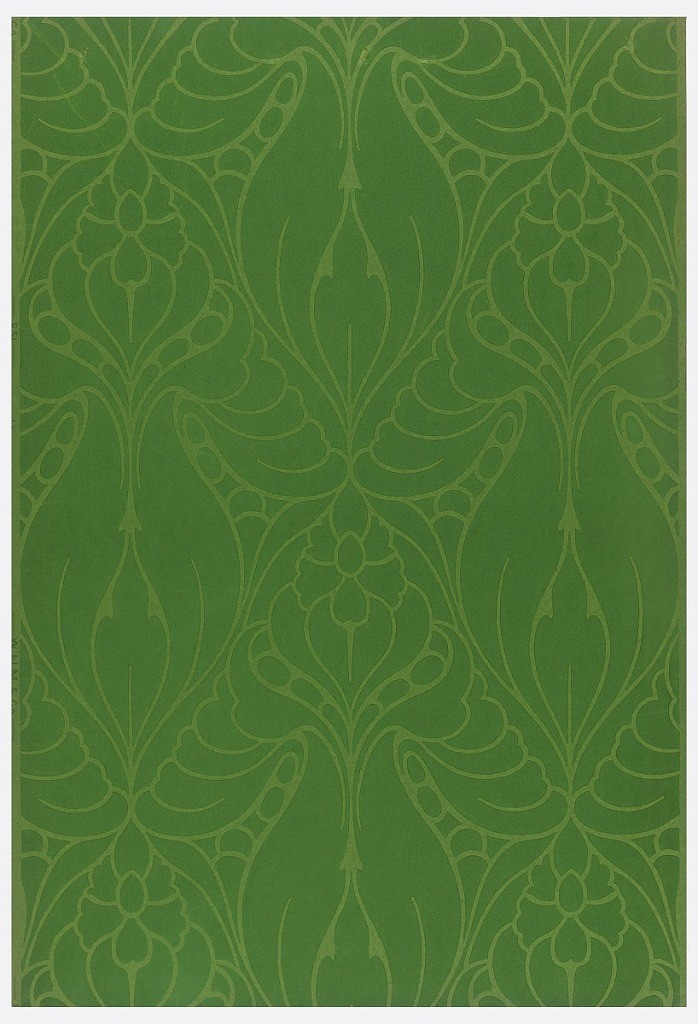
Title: Sidewall - sample
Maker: W.H. Mairs & Co., 1855
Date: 1906–08
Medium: Machine-printed on paper
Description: Allover large anthemion motifs in light green outline on dark green ground.